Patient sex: F
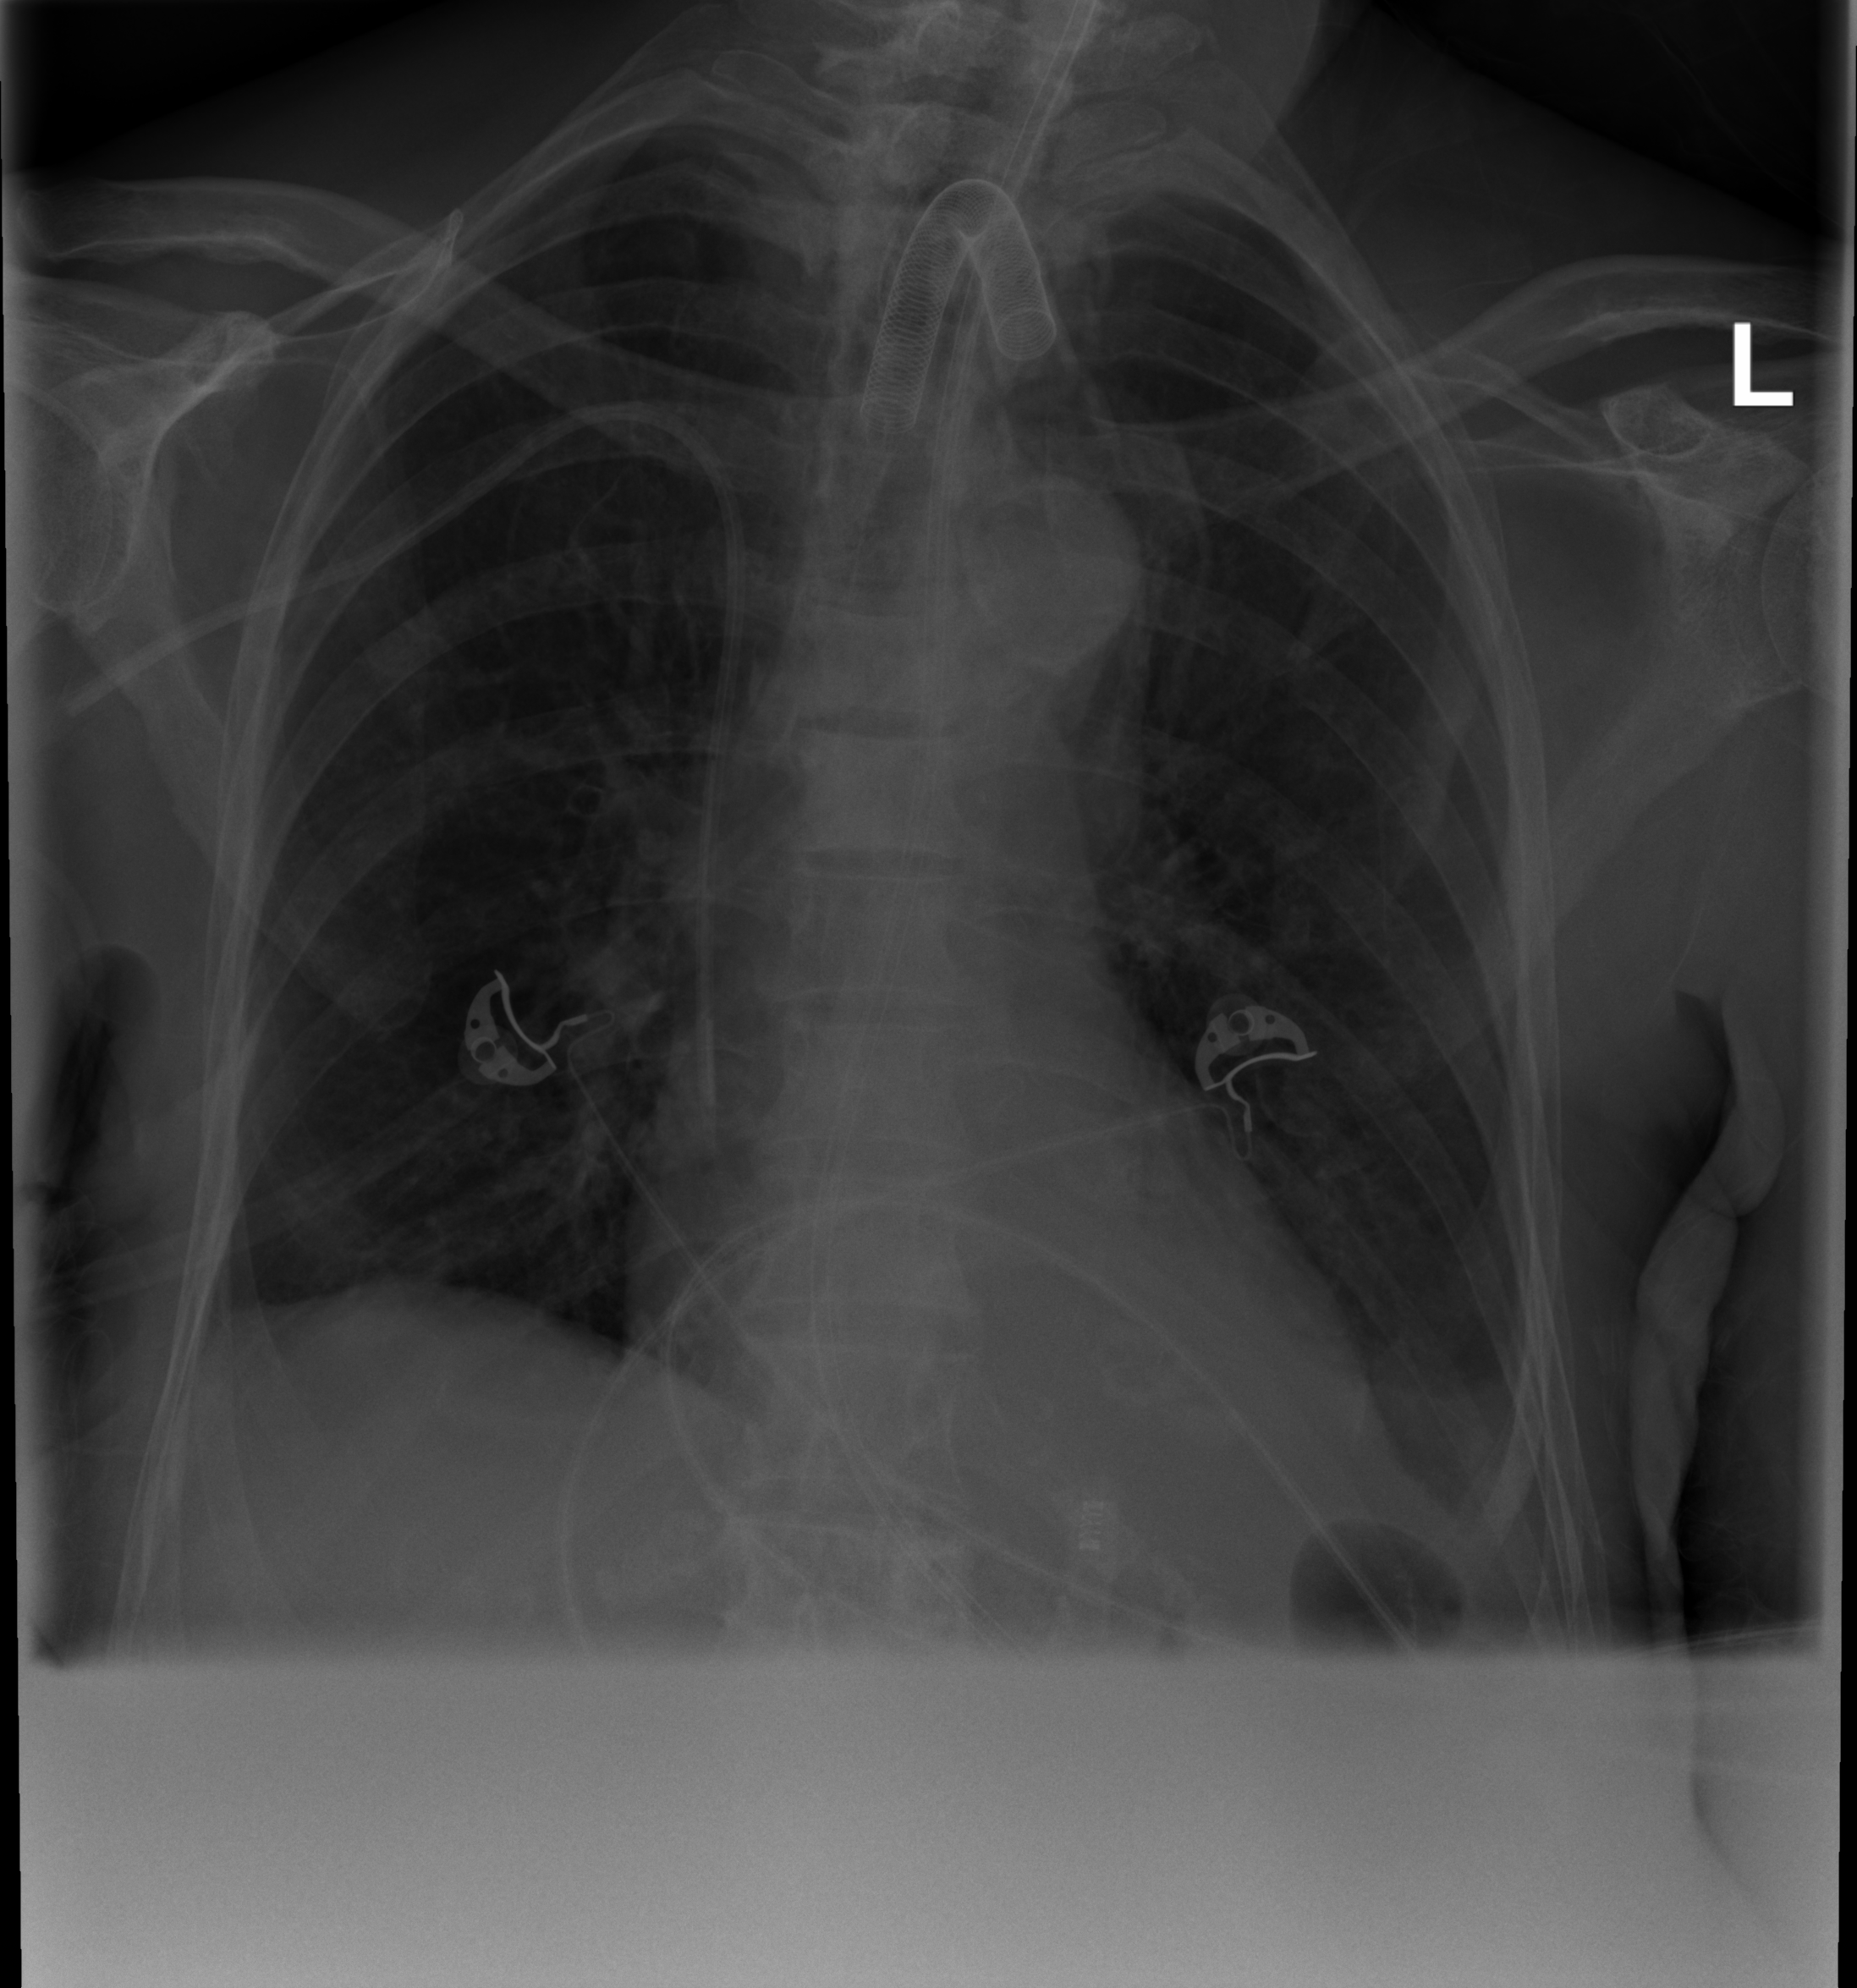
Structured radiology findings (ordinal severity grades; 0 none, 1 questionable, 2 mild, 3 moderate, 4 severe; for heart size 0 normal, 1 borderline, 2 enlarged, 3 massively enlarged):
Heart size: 0
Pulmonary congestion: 0
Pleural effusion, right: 2
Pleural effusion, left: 2
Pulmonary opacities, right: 0
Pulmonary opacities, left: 0
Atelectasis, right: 2
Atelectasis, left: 2